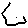
Label: hexagon